Question: I've done some styling on a bindingnavigator toolstrip in my C# winforms app (VS2010), principally setting the background colour and getting rid of dividers. It now looks like this...

My question is how do I get rid of the "drop shadow" effect I.e. the white single pixel lines below and to the right of the toolstrip. I've tried tweaking the size, margins and padding of both the bindingnavigator itself and its member items but without success.
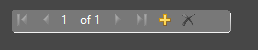
Answer: Create a 'SystemRenderer':
'''
public class MyToolStripSystemRenderer : ToolStripSystemRenderer
{
public MyToolStripSystemRenderer() { }
protected override void OnRenderToolStripBorder(ToolStripRenderEventArgs e)
{
//Making this non-op removes the artifact line that is typically drawn on the bottom edge
//base.OnRenderToolStripBorder(e);
}
}
'''
..and then make use of it in your 'ToolStrip' class in its constructor:
'''
public MyToolStrip()
{
Renderer = new MyToolStripSystemRenderer();
}
'''
If this isn't an inherited 'ToolStrip' control, but instead a stock control from Designer, then look in the 'Designer.cs' file for the lines that set ToolStrip properties. In mine it looks like this:
'''
this.toolStrip1.Location = new System.Drawing.Point(0, 0);
this.toolStrip1.Name = "toolStrip1";
this.toolStrip1.Size = new System.Drawing.Size(678, 25);
this.toolStrip1.TabIndex = 10;
this.toolStrip1.Text = "toolStrip1";
'''
Add to that, this line:
'''
this.toolStrip1.Renderer = new MyToolStripSystemRenderer();
'''
**Note that you could add that same line to the form's constructor if you like. Same effect.